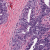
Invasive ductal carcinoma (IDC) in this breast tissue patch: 0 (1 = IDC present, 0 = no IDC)